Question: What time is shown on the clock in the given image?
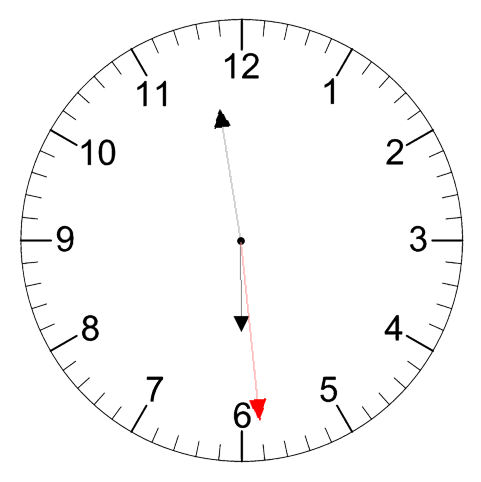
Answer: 05:58:29